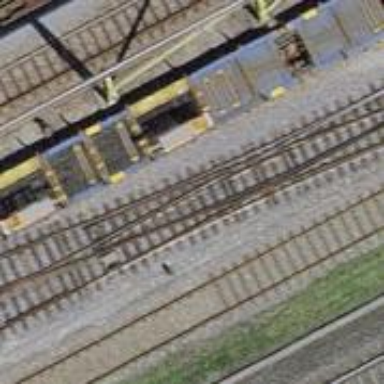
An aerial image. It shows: Railway switch.